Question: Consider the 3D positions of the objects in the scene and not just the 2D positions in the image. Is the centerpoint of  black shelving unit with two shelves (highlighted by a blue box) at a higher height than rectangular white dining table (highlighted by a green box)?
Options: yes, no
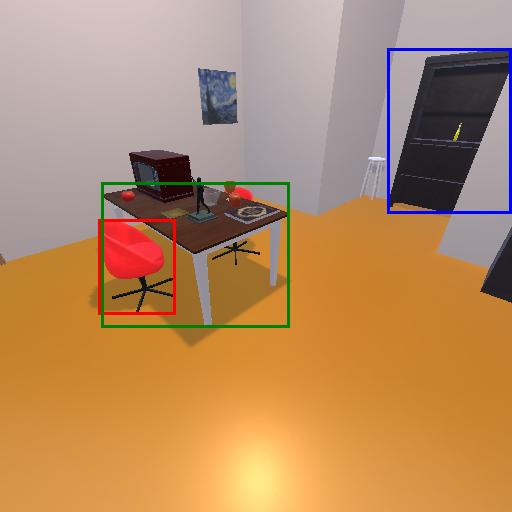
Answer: yes